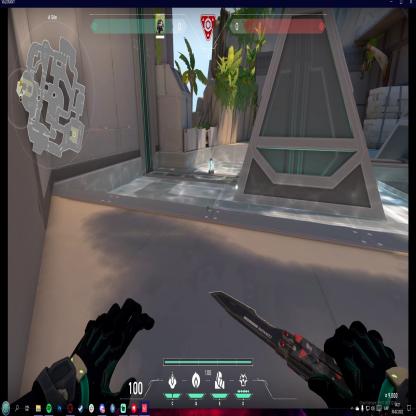
Label: planted spike